Question: I'm using Qt5.12.10 inside Visual Studio using Qt VS Tools.
I added a QTextEdit widget inside Qt Designer as shown in the image below.

I also connected a button to a custom slot named "slot2()" and I want to edit the text inside text box based on what the user typed inside textBox at the time of pressing the "submit" button. The code I used for this task is as below:
'''
#pragma once
#include <QtWidgets/QMainWindow>
#include "ui_QtWidgetsApplication1.h"
class QtWidgetsApplication1 : public QMainWindow
{
Q_OBJECT
public:
QtWidgetsApplication1(QWidget *parent = Q_NULLPTR);
public slots:
void slot1() {
exit(1);
};
void slot2() {
if (ui.textEdit.toPlainText() == "hello")
ui.textEdit.setText("hello there!");
else
ui->centralWidget->textEdit.setText("sorry, I don't understand :(");
}
private:
Ui::QtWidgetsApplication1Class ui;
};
'''
This code gives me a compilation error saying that "textEdit" is not a member of Ui::QtWidgetsApplication1Class. I have also tried changing the code for slot2() as such:
'''
void slot2() {
if (ui.centralWidget->textEdit.toPlainText() == "hello")
ui.centralWidget->textEdit.setText("hello there!");
else
ui.centralWidget->textEdit.setText("sorry, I don't understand :(");
}
'''
but that did not solve the issue as well, saying that "textEdit is not a member of 'QWidget'". What should I do?
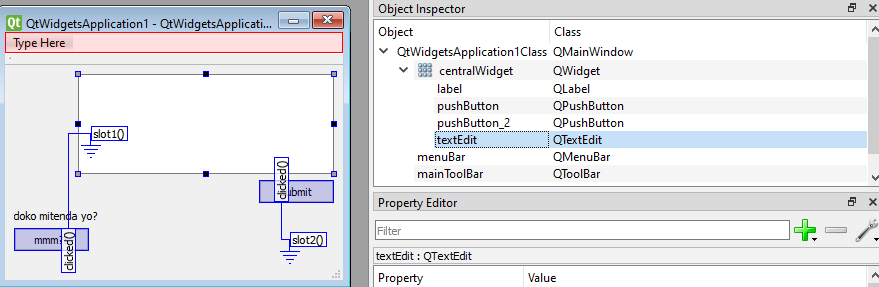
Answer: In Qt UI, layout are not use in "compoment code path", you don't have to write 'centralWidget'
If you try to use QtCreator, you will have a ton of auto-completion that will help you a lot (at least for the begining)
try to write
'''
ui.textEdit->setText("HelloWorld");
'''